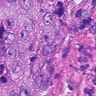
Metastatic tissue present: yes